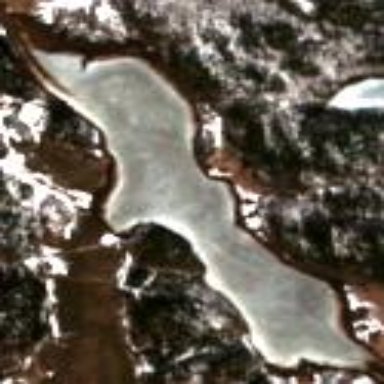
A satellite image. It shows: Serene lake.